Field crop: tomato
Growth stage: 1
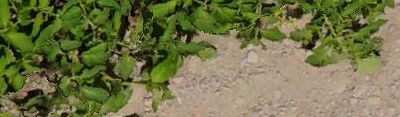
Species: tomato